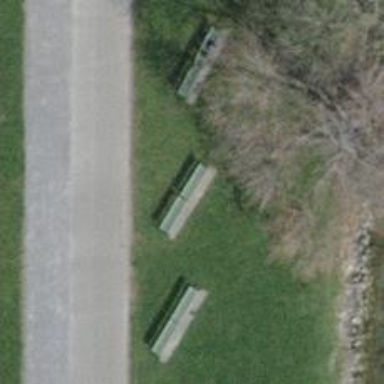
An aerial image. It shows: Bench for seating.